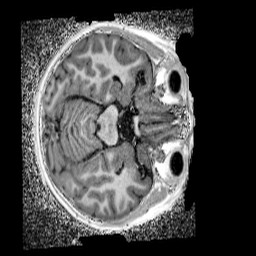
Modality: UNIT1_denoised
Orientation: axial
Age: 10
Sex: male
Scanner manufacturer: siemens
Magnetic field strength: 3 T
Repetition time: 4 s
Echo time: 0.00299 s